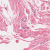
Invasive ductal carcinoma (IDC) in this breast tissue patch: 0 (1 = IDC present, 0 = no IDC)